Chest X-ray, AP view. Patient: 63 years old, sex M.
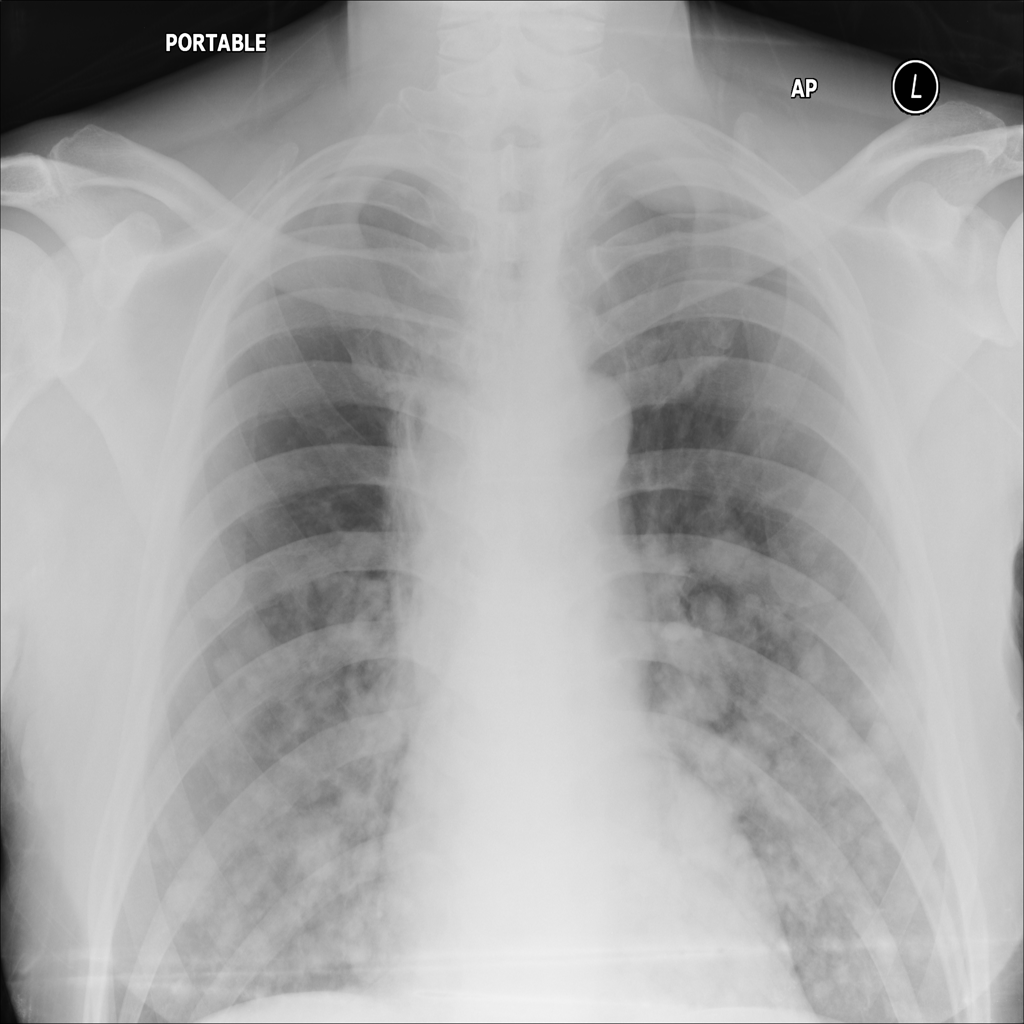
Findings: No Finding